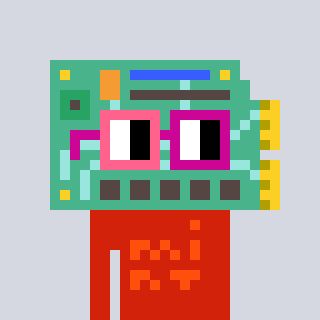
a pixel art character with square pink and red glasses, a chipboard-shaped head and a red-colored body on a cool background